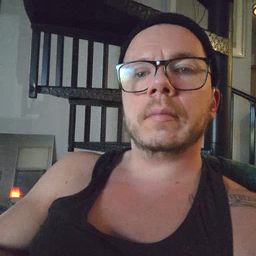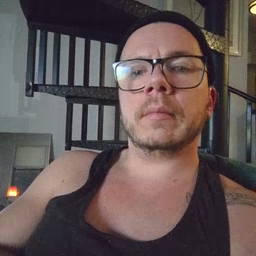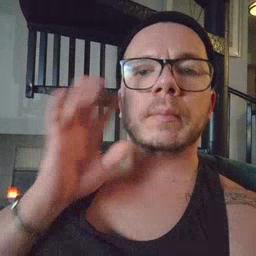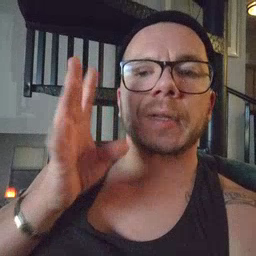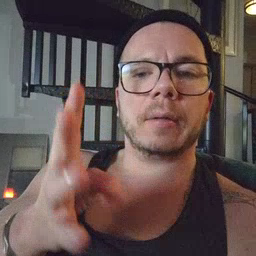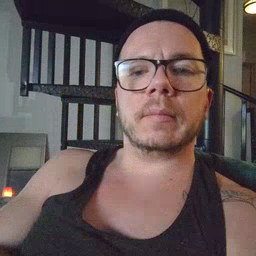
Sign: pretend